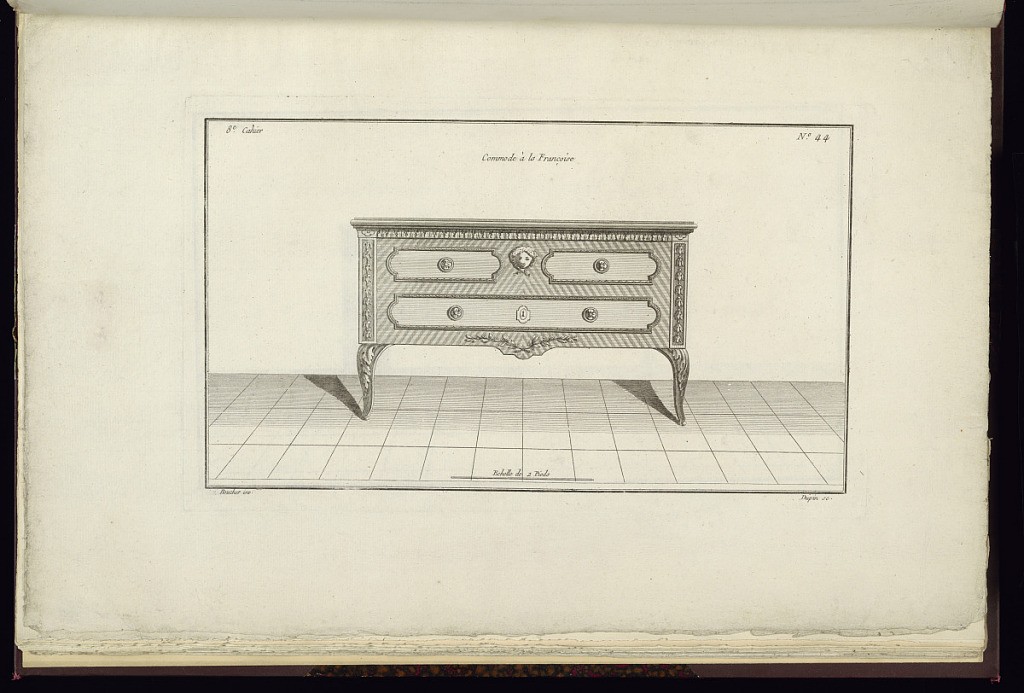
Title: Commode à la Françoise
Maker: Juste-François Boucher, French, 1736 – 1782
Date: ca. 1775
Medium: Engraving on off white laid paper
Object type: Print
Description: Design for a dresser raised on curved legs with acanthus leaves. The dresser has two small top drawers, and a longer lower drawer. The dresser is carved with ornament motifs including lamb tongue, rosettes, crossed branches, and a mascaron. The plate is signed.